Field crop: maize
Growth stage: 2
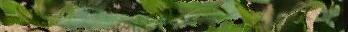
Species: maize